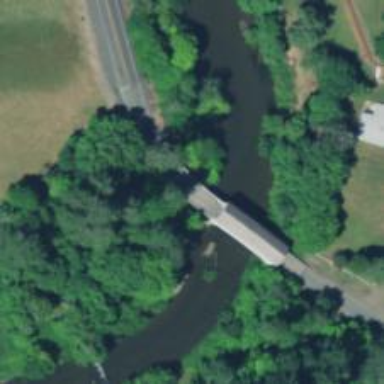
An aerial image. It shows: Covered bridge over tertiary road.